Question: I need to create a graph for a voting app, see the image below.
It works pretty well, but there is an unexpected behavior while crafting the bars with extended width and reduced opacity. They are calculated by the sum of each result within a "0-4" or "5 to 9" range.
This example set given, I expect another result than ng-repeat produces.
'''
{"0":2,"5":4,"10":0,"15":2,"20":1,"25":1,"30":1,"35":0,"40":0,"45":0,"50":0,"55":1,"60":0,"65":0,"70":0,"75":1,"80":7,"85":10,"90":3,"95":0}
'''
This fiddle shows the problem: <URL> and compares real and expected result.
Can you explain my mistake and a solution?
Kind regards,
Patrick

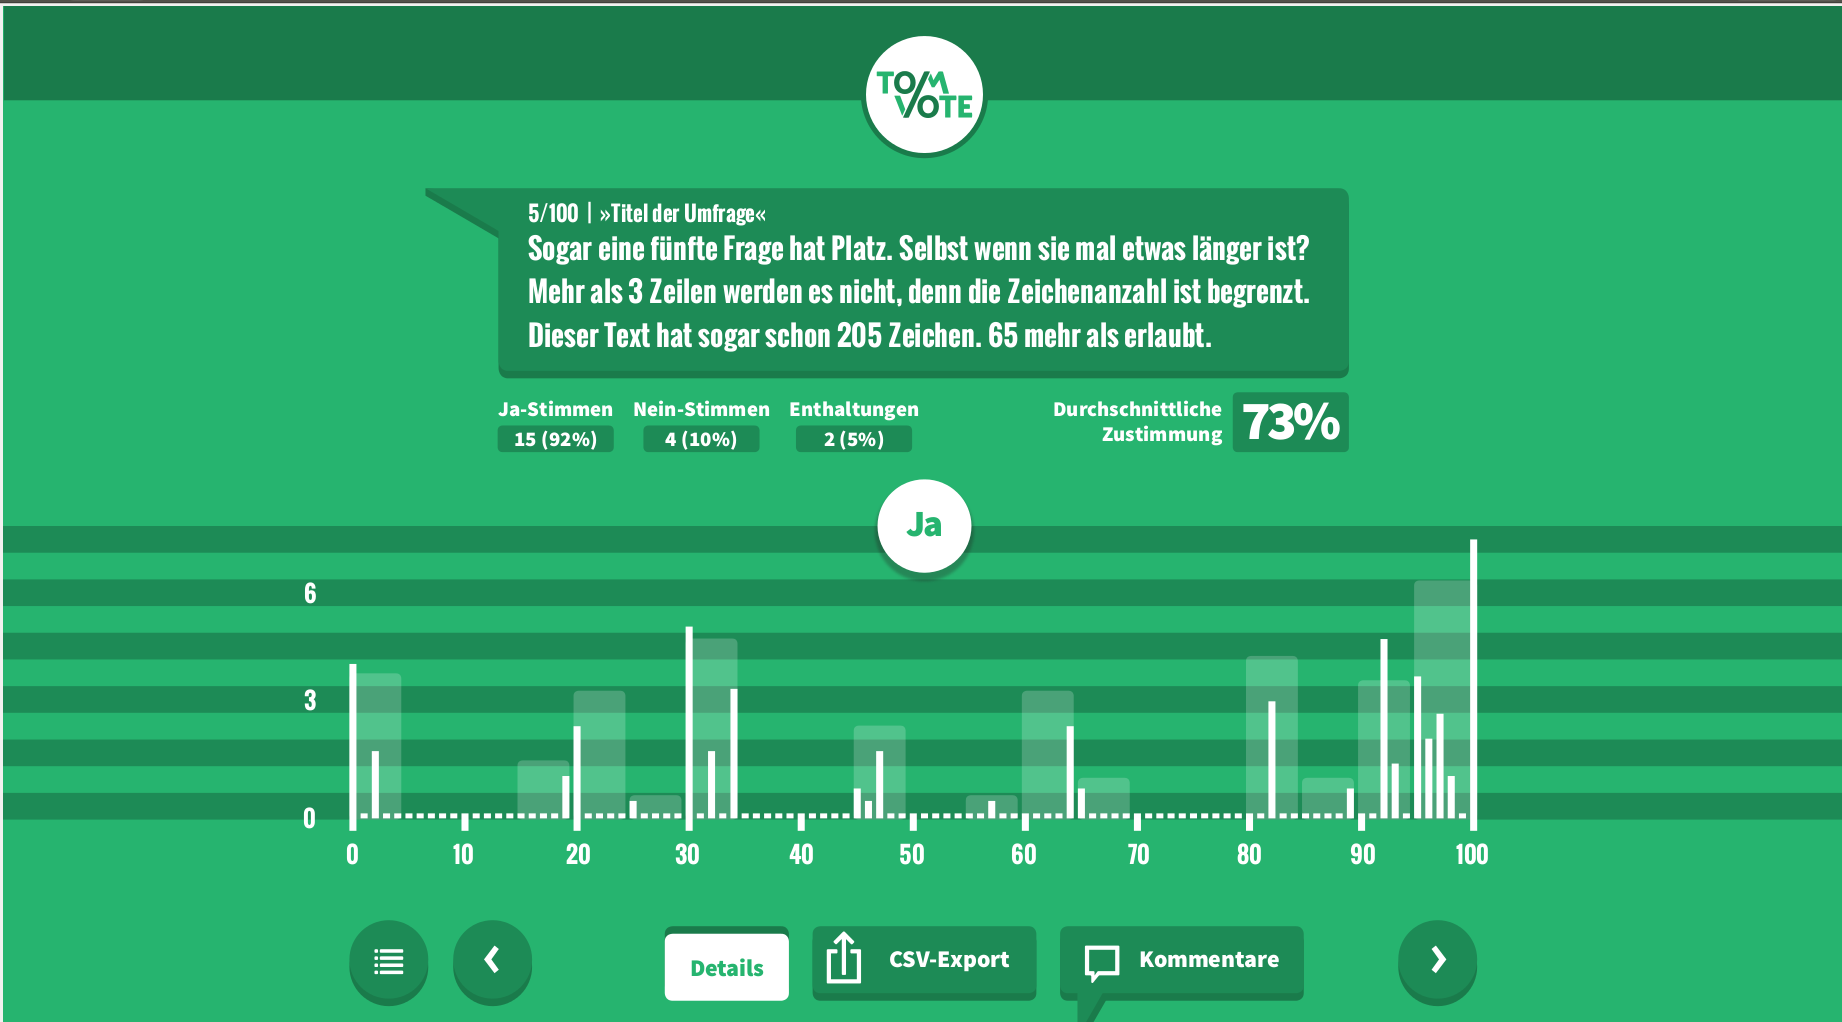
Answer: As I mentioned in my comment: The problem here is that JS Object keys get sorted alphabetically by default
To avoid this from happening you can use a filter. I updated your jsfiddle using a toArray filter.
'''
myApp.filter('toArray', function () {
return function (obj) {
console.log(obj)
if (!(obj instanceof Object)) {
return obj;
}
var result = [];
angular.forEach(obj, function(obj, key) {
obj.$key = key;
result.push(obj);
});
return result;
}
});
'''
<URL>